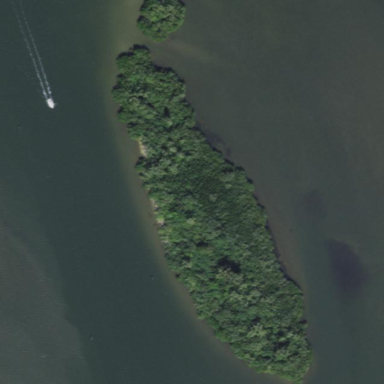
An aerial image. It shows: Islet.